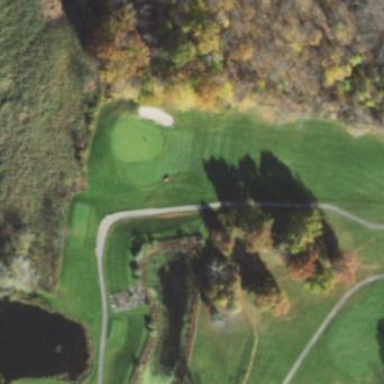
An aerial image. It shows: Water hazard on golf course.